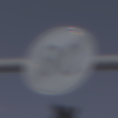
Verkehrszeichen: EndeGeschwindigkeit80
Umgebung: Outdoor, Suburban
Tageszeit: SunriseSunset
Wetter: PartlyCloudy
Licht: Natural
Jahreszeit: NotSpecified
Kontrast: LowContrast